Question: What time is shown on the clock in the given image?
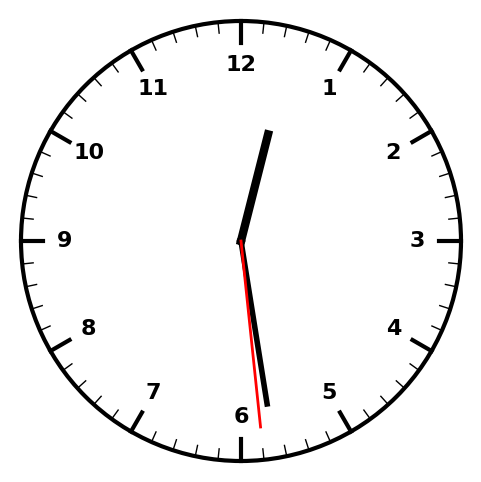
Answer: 12:28:29